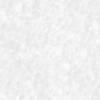
Label: no_change